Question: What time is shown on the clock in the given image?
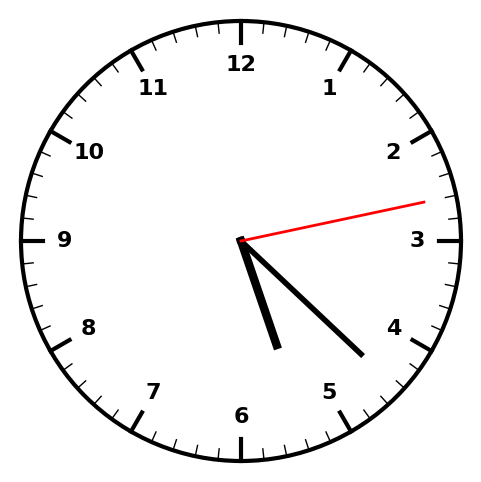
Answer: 05:22:13